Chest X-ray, PA view. Patient: 29 years old, sex M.
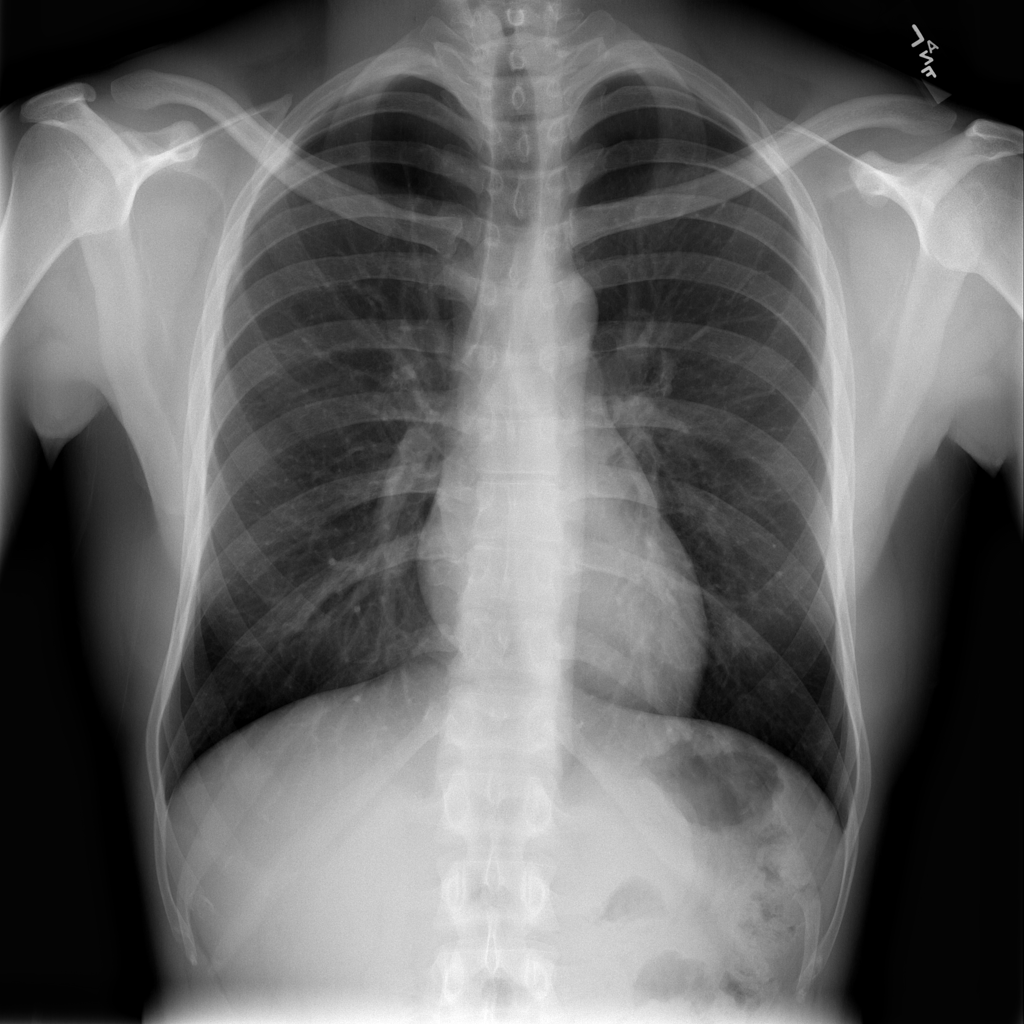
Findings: No Finding